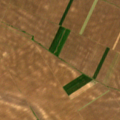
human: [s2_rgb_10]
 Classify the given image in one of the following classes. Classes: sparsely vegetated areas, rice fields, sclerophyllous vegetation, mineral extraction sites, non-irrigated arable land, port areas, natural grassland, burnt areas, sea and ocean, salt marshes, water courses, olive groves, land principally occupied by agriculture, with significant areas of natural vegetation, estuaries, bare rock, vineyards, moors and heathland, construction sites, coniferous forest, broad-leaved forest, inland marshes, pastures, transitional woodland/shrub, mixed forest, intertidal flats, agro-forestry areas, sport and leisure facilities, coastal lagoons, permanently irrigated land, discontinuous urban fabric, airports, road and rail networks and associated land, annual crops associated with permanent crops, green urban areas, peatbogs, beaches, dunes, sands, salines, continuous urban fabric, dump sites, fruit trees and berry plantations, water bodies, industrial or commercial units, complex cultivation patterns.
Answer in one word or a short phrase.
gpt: non-irrigated arable land